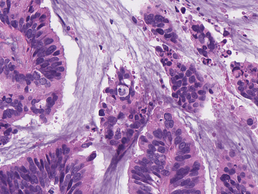
Tumor epithelial tissue: yes
Tumor-associated stroma tissue: no
Normal tissue: no